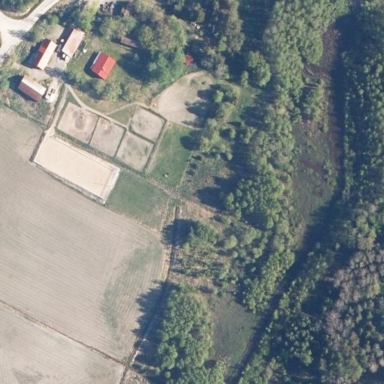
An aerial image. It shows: Farmyard area.